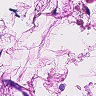
Metastatic tissue present: no